Question: I am a novice in JavaScript and Mean stack frameworks. I am trying to build a web page where in the landing page should have a header and login form. If the user authenticates well, should be redirected to home page else redirected to the same landing page with some error like 'Incorrect credentials'. I am facing an issue wherein I am able to authenticate the user but when I try to update the component for the homepage, it gets displayed below the login form and not replacing the login form. I need to replace login with home page content.
Below is my 'app.component.ts':
'''
import { Component } from '@angular/core';
import { NgForm } from '@angular/forms';
import { LoginService } from '../services/login.service';
import { Router, ActivatedRoute } from '@angular/router';
@Component({
selector: 'app-root',
templateUrl: './app.component.html',
//styleUrls: ['./app.component.css']
})
export class AppComponent {
title = 'app';
constructor(private loginService: LoginService,
private route: ActivatedRoute,
private router: Router) {
console.log("Form Component Start");
}
onSubmit(form: NgForm) {
var user = {
email: form.controls['email'].value,
password: form.controls['password'].value
};
this.loginService.authenticateAdmin(user).subscribe(
data => {
console.log("success status 200" + data.status);
this.router.navigateByUrl('/home');
},
err => {
console.log("error status" + err.status);
this.router.navigateByUrl('/');
}
);
}
}
'''
This is my 'login.service.ts':
'''
import { Injectable } from '@angular/core';
import { Http, Response, Headers, RequestOptions, RequestMethod } from "@angular/http";
import { Observable } from "rxjs/Rx";
import 'rxjs/add/operator/map';
@Injectable()
export class LoginService {
constructor(private http: Http) { }
// Uses Observable.forkJoin() to run multiple concurrent http.get() requests.
// The entire operation will result in an error state if any single request fails.
authenticateAdmin(user) {
let headers = new Headers({ 'Content-Type': 'application/x-www-form-urlencoded; charset=UTF-8' });
//let headers = new Headers({ 'Content-Type': 'application/json' }); //tobe done
let options = new RequestOptions({ method: RequestMethod.Post, headers: headers });
let body = this.serializeObj(user);
alert(body);
return this.http.post('http://localhost:8080/api/admin/authenticate', body, options).map((res: Response) => {
//res.json()
console.log("hjk");
let details = {detail:res.json(),status: res.status};
return details;//Observable..throw(details);
})
.catch((err: Response) => {
//let details = err.json();
//return Observable.throw(details);
console.log("jkll");
let details = {detail:err.json(),status: err.status};
return Observable.throw(details);
});
}
private serializeObj(obj) {
var result = [];
for (var property in obj)
result.push(encodeURIComponent(property) + "=" + encodeURIComponent(obj[property]));
return result.join("&");
}
}
'''
Below is 'home.component.ts':
'''
import { Component } from '@angular/core';
import { NgForm } from '@angular/forms';
import { Router, ActivatedRoute } from '@angular/router';
@Component({
//selector: 'app-root',
template: '<div>Welcome to home page</div>'
})
export class HomeComponent {
}
'''
This is my 'app.component.html':
'''
<div>
<nav class="navbar navbar-default navigation-clean-button" style="background-color:#294e80;height:70px;">
<div class="container">
<div class="navbar-header"><a class="navbar-brand navbar-link" href="#" style="color:rgb(255,255,255);">Aao Padhe - Admin UI</a>
<button class="navbar-toggle collapsed" data-toggle="collapse" data-target="#navcol-1"><span class="sr-only">Toggle navigation</span><span class="icon-bar"></span><span class="icon-bar"></span><span class="icon-bar"></span></button>
</div>
<div class="collapse navbar-collapse" id="navcol-1">
<ul class="nav navbar-nav">
<li class="dropdown"><a class="dropdown-toggle hidden-xs hidden-sm hidden-md hidden-lg" data-toggle="dropdown" aria-expanded="false" href="#" style="color:rgb(255,255,255);">Dropdown <span class="caret"></span></a>
<ul class="dropdown-menu" role="menu">
<li role="presentation"><a href="#">First Item</a></li>
<li role="presentation"><a href="#">Second Item</a></li>
<li role="presentation"><a href="#">Third Item</a></li>
</ul>
</li>
</ul>
</div>
</div>
</nav>
</div>
<div class="login-clean">
<div>
<form #loginform = "ngForm" (ngSubmit) = "onSubmit(loginform)" style="height:441px;">
<div class="illustration"><i class="icon ion-ios-navigate" style="color:#294e80;"></i></div>
<div class="form-group">
<input class="form-control" type="email" name="email" #email="ngModel" placeholder="Email" ngModel required>
</div>
<div class="form-group">
<input class="form-control" type="password" name="password" #password="ngModel" placeholder="Password" ngModel required>
</div>
<div class="form-group">
<button class="btn btn-primary btn-block" type="submit" style="background-color:#294e80;">Log In</button>
</div><a href="#" class="forgot" style="height:50px;">Forgot your email or password?</a></form>
</div>
</div>
<router-outlet></router-outlet>
'''
This is 'index.html':
'''
<!DOCTYPE html>
<html>
<head>
<meta charset="utf-8">
<meta name="viewport" content="width=device-width, initial-scale=1.0">
<title>index</title>
<link rel="stylesheet" href="assets/bootstrap/css/bootstrap.min.css">
<link rel="stylesheet" href="https://fonts.googleapis.com/css?family=Source+Sans+Pro:300,400,700">
<link rel="stylesheet" href="assets/fonts/ionicons.min.css">
<link rel="stylesheet" href="assets/css/Header-Blue.css">
<link rel="stylesheet" href="assets/css/Login-Form-Clean.css">
<link rel="stylesheet" href="assets/css/Navigation-with-Button1.css">
<link rel="stylesheet" href="assets/css/Registration-Form-with-Photo.css">
<link rel="stylesheet" href="assets/css/styles.css">
</head>
<body style="margin-left:0px;">
<div></div>
<app-root></app-root>
<script src="assets/js/jquery.min.js"></script>
<script src="assets/bootstrap/js/bootstrap.min.js"></script>
</body>
</html>
'''
After login it looks like:

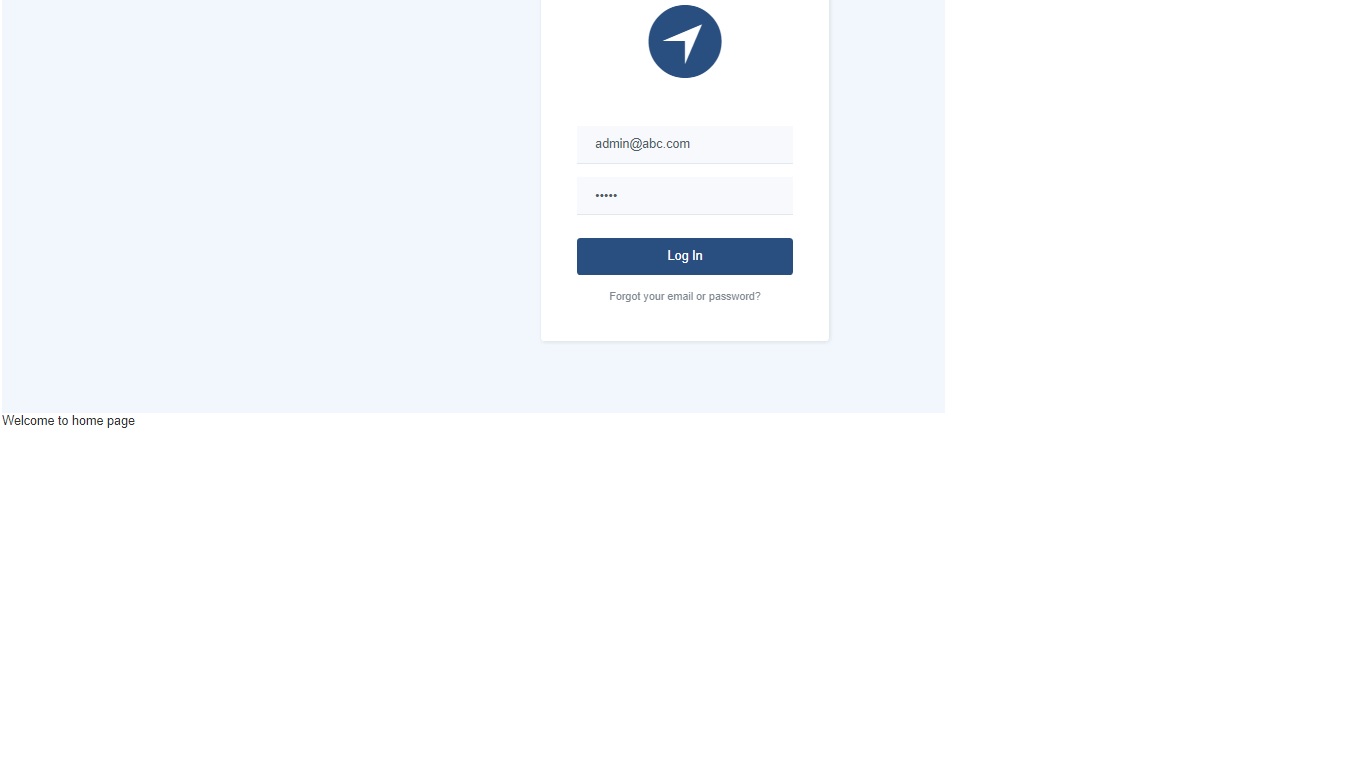
Answer: I would use an *ngIf on the components to hide/show depending on some condition which checks if the user if authenticated.
Try something like this...
'''
<div *NgIf="!isAuthenticated()">
<form #loginform = "ngForm" (ngSubmit) = "onSubmit(loginform)" style="height:441px;">
'''
You would have to add the isAuthenticated function to your ts code of course.
*NgIf documentation is here <URL>